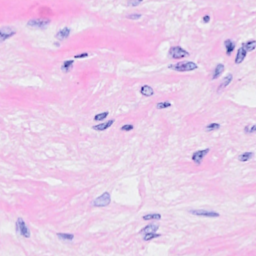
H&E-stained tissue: Breast